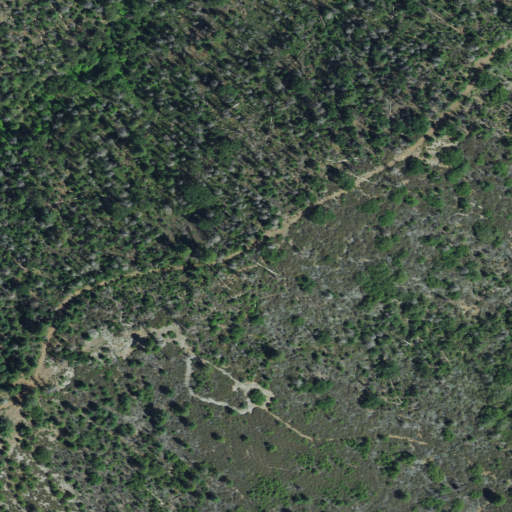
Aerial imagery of ridge(s) in California named Hells Hollow Ridge containing only evergreen forest